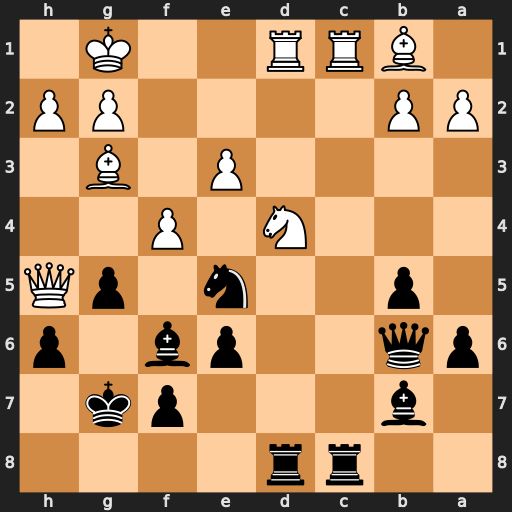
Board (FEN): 2rr4/1b3pk1/pq2pb1p/1p2n1pQ/3N1P2/4P1B1/PP4PP/1BRR2K1
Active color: b
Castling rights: -
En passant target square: -
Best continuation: Rxd4 fxe5 Rxd1+